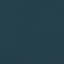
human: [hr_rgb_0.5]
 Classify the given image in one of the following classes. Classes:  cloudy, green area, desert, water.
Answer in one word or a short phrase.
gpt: water